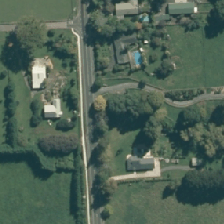
Land cover: urban_build_up